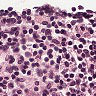
Metastatic tissue present: no